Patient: sex M, age 65
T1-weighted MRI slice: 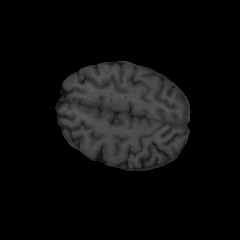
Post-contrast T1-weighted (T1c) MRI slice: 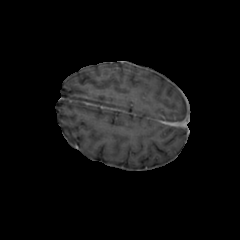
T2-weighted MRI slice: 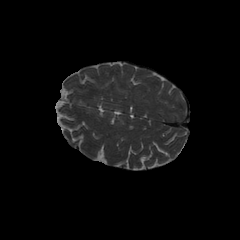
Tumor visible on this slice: no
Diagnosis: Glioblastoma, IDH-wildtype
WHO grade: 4